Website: walmart
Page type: address-validator
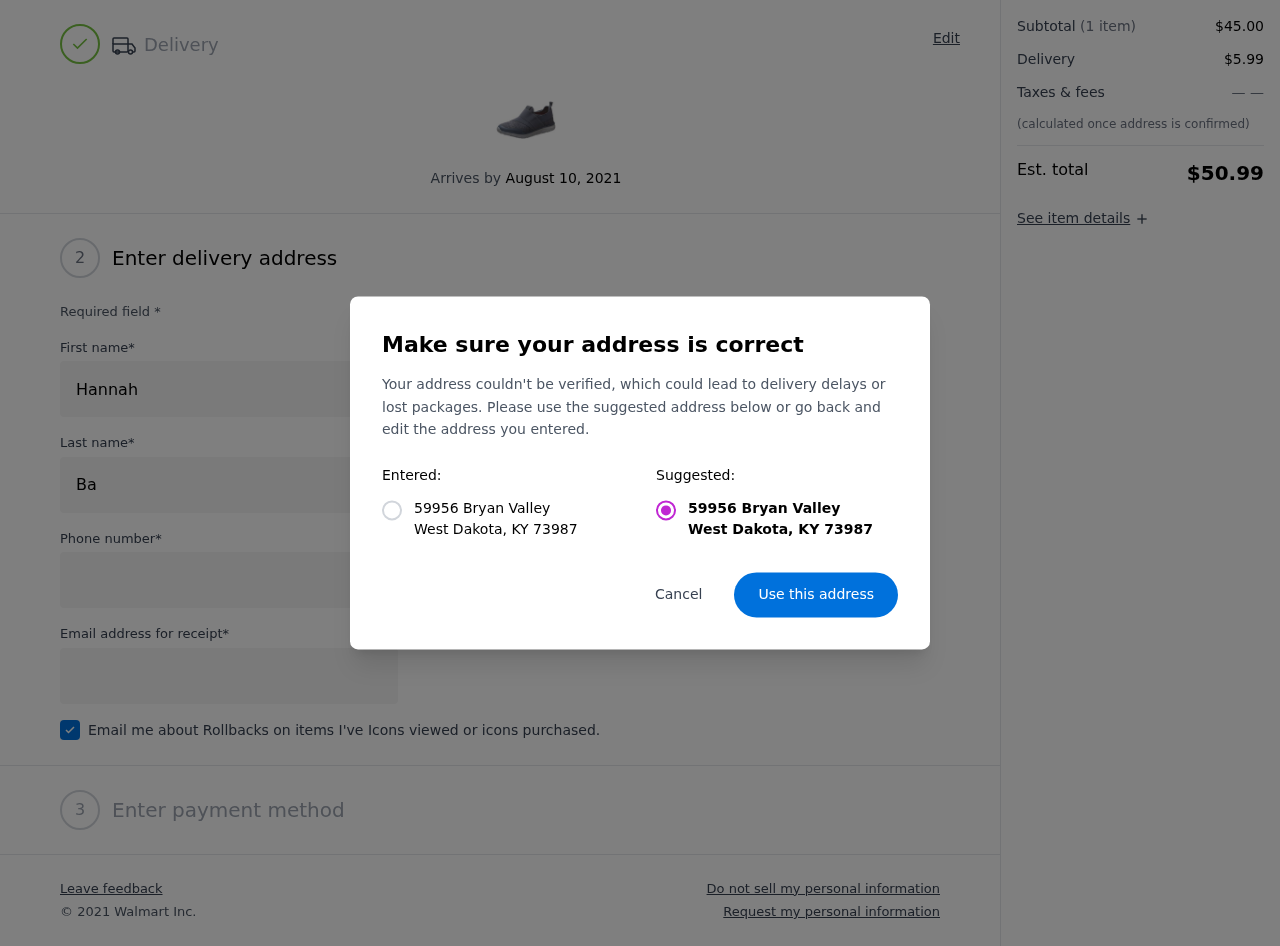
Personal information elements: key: PII_CITY
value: West Dakota
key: PII_POSTCODE
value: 73987
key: PII_STATE_ABBR
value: KY
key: PII_STREET
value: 59956 Bryan Valley
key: PII_FIRSTNAME
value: Hannah
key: PII_LASTNAME
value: Barnes
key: PII_STREET2
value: Apt. 279
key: PII_PHONE
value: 7778111488
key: PII_EMAIL
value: hannahbarnes@gmail.com
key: PII_POSTCODE_FULL
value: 73987
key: PII_POSTCODE_NUMERIC
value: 73987
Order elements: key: ORDER_DELIVERY_DATE
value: August 10, 2021
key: ORDER_SUBTOTAL
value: $45.00
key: ORDER_SHIPPING_COST
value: $5.99
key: ORDER_TOTAL
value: $50.99